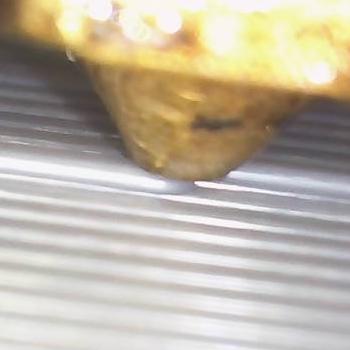
Flow rate: 162%